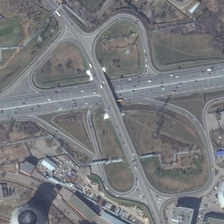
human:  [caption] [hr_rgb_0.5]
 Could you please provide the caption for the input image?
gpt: many green plants and some buildings are near a viaduct with many cars .

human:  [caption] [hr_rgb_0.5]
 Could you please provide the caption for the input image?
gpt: many green plants and some buildings are near a viaduct with many cars .

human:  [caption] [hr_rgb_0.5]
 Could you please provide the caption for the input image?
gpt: many green plants and some buildings are near a viaduct with many cars .

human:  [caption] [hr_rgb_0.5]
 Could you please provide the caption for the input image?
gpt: many green plants and some buildings are near a viaduct with many cars .

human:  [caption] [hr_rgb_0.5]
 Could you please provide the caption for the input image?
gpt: many green plants and some buildings are near a viaduct with many cars .